Interaction volume radius: 10 \u00c5
Interaction volume height: 10 \u00c5
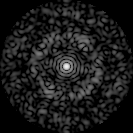
Disorder parameter: 0.8396